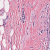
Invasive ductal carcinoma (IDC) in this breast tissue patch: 0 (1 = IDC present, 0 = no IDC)